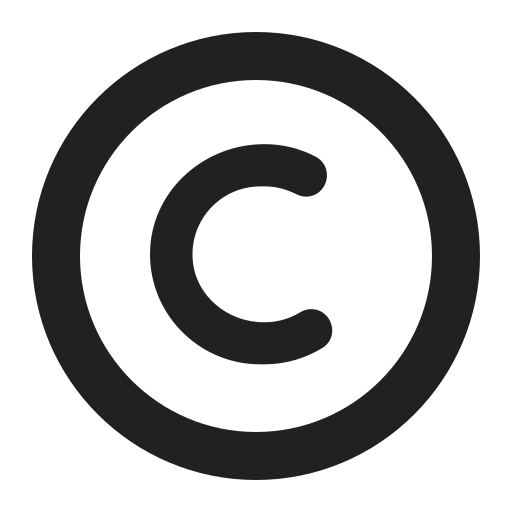
copyright high contrast